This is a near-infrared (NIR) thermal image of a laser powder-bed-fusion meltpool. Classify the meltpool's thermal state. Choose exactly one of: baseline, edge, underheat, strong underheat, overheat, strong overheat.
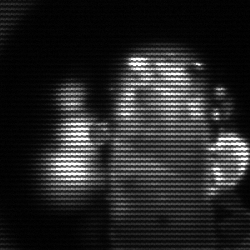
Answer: strong underheat